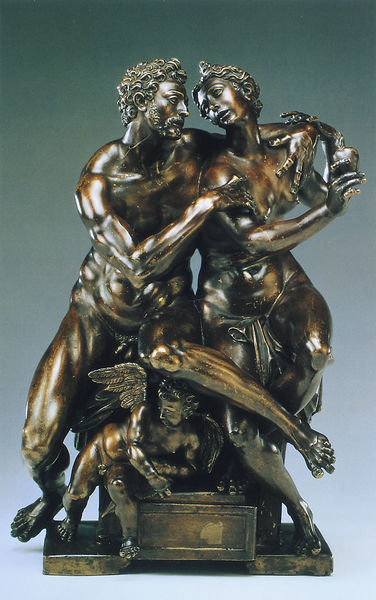
Titel: Mars, Venus und Amor
Künstler: Hubert Gerhard
Institution: Wien, Kunsthistorisches Museum
Schlagwörter: akt, flügel, fuß, gruppe, mann, nackt, sitzen, bewegung, brust, frau, tuch, tanz, bart, arme, sockel, hände, figur, gold, haare, sitzend, stoff, paar, locken, engel, putte, putto, skulptur, statue, brüste, umarmung, glanz, glänzend, metall, bronze, plastik, knie, foto, penis, messing, knabe, sex, liebespaar, verschränkt, griechen, götter, manierismus, begierde, zugewandt, amor, gemeinsam, bronzestatue, umschlungen, titten, duo, kleinbronze, vereint, zugewand, cellini, brance, liebespar